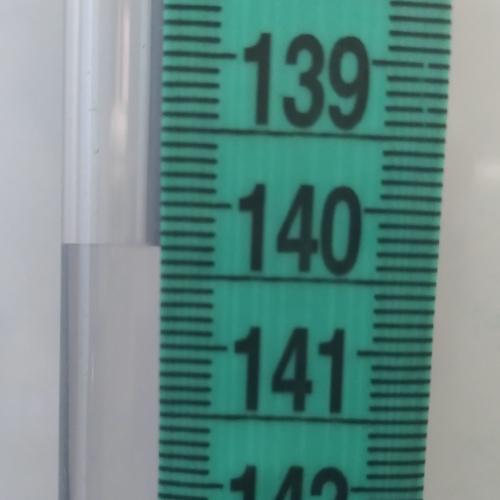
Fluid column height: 140.3 cm